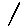
Label: line